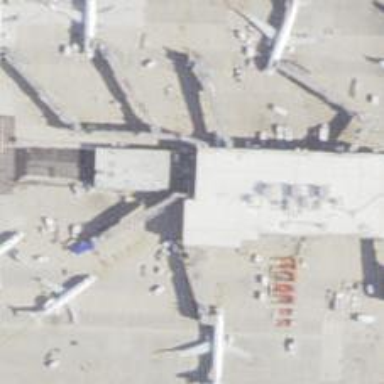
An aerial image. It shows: Airport gate.